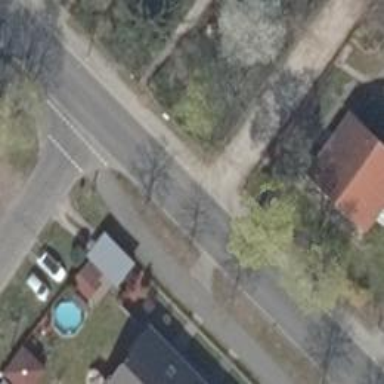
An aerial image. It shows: Residential road with compacted surface.